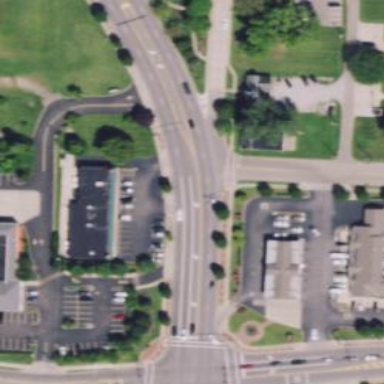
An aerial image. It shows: Marked footway crossing with lines.